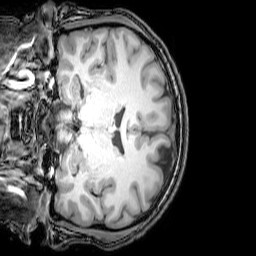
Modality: T1w
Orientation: coronal
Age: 25
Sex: male
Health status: healthy
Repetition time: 0.081 s
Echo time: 0.037 s